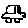
Label: car